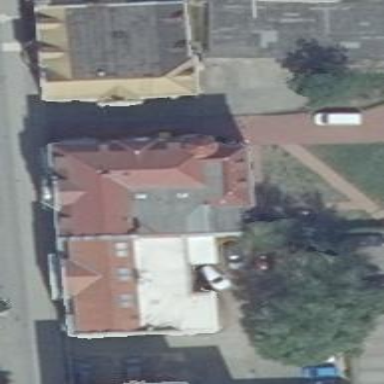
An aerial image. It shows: Building.